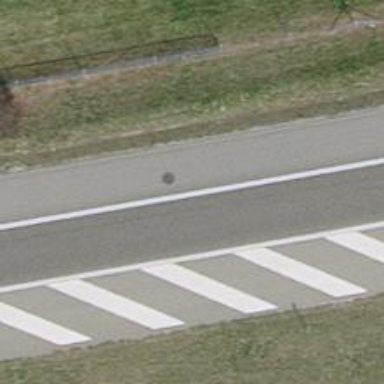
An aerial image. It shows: Asphalt motorway.